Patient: sex F, age 51
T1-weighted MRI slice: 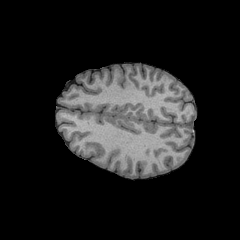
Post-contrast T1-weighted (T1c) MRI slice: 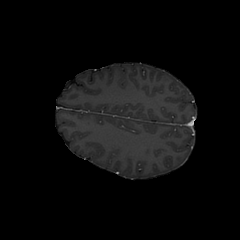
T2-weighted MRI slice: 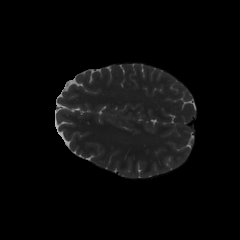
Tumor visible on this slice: no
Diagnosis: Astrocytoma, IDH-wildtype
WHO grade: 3